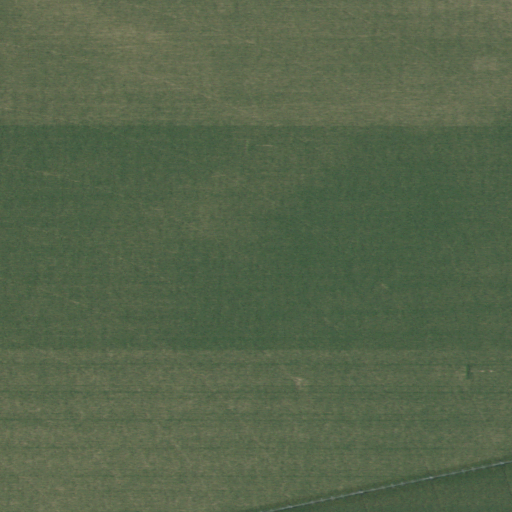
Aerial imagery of valley in Nebraska named Kilmer Valley containing only cultivated crops